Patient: sex F, age 52
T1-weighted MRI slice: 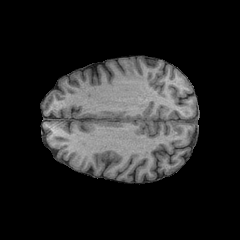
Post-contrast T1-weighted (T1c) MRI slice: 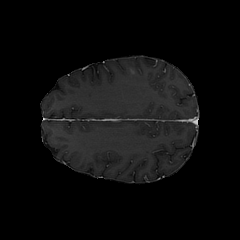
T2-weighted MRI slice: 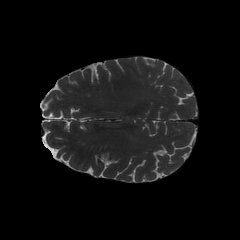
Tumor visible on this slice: yes
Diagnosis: Glioblastoma, IDH-wildtype
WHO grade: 4